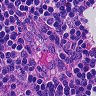
Metastatic tissue present: no